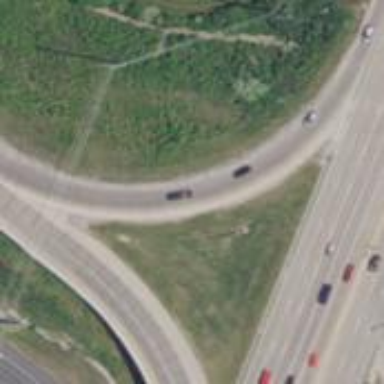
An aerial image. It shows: Onramp to motorway link with embankment.